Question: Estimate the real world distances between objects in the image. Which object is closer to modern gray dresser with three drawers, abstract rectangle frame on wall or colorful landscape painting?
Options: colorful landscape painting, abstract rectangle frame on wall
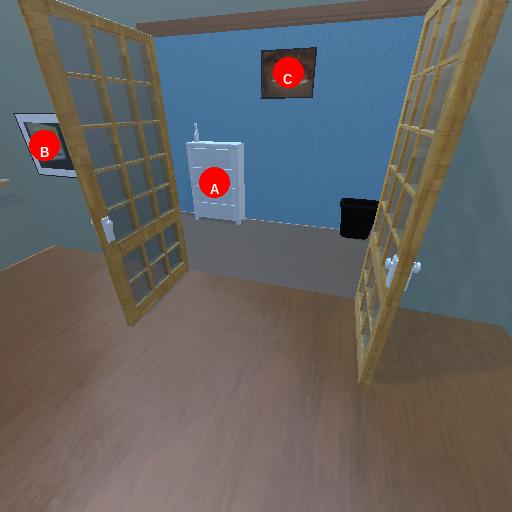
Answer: colorful landscape painting